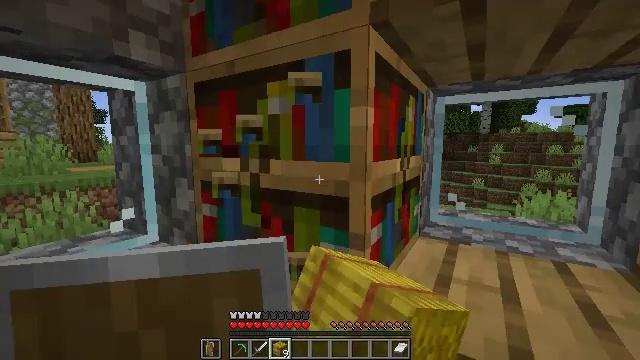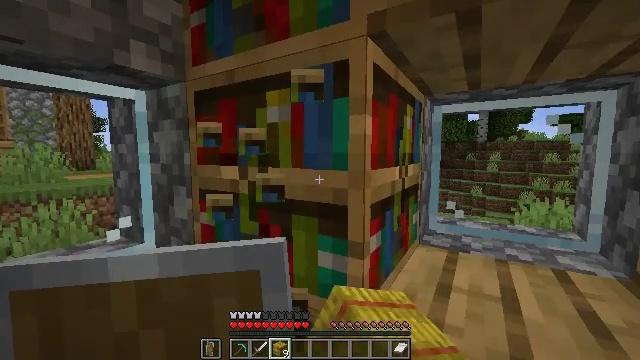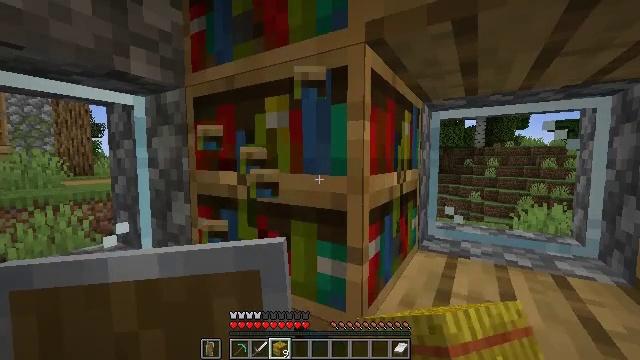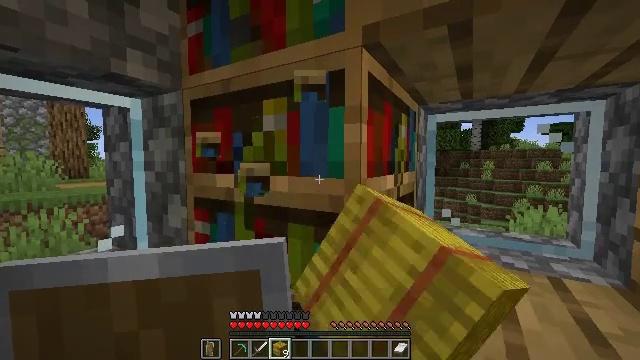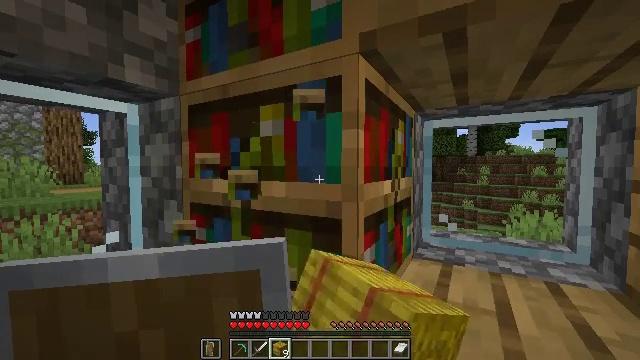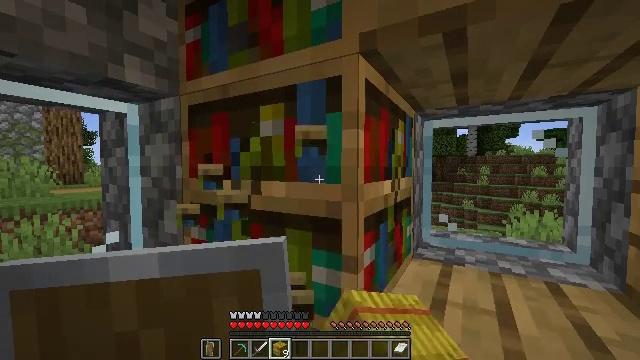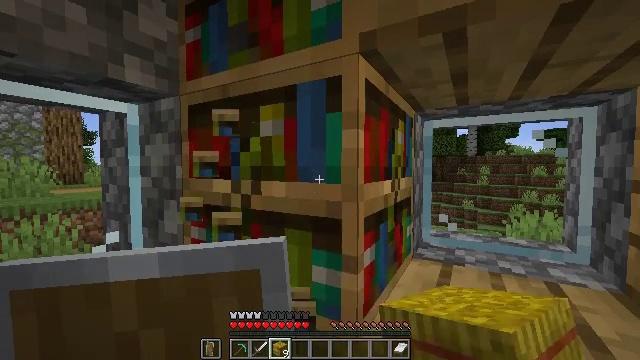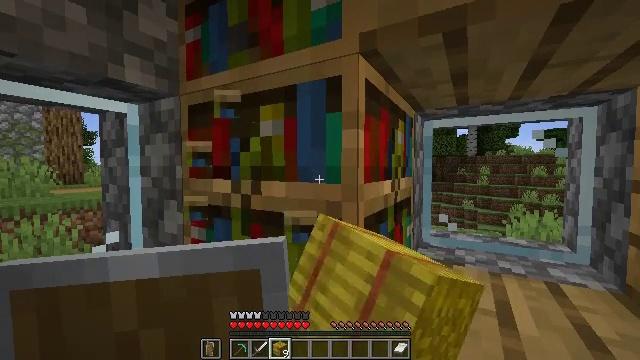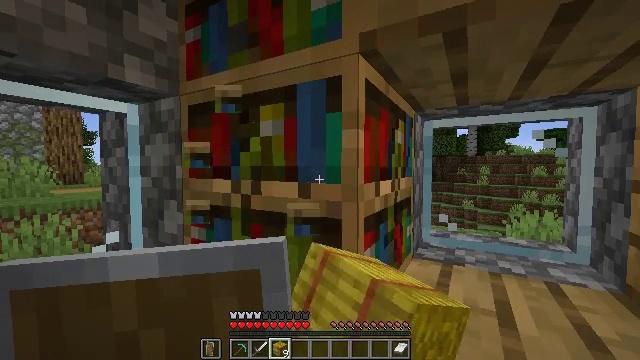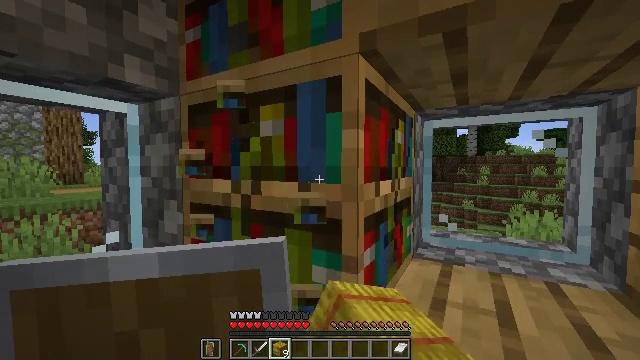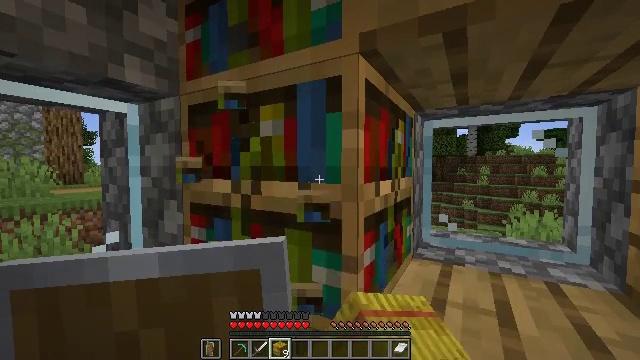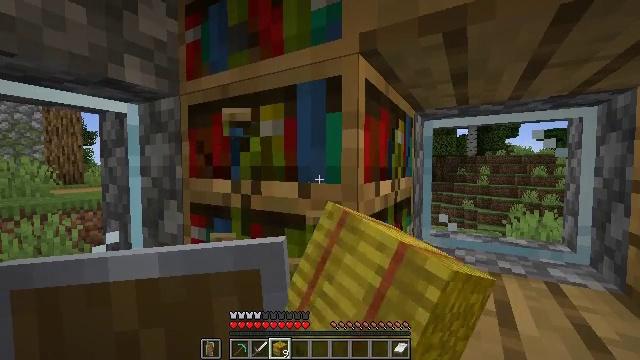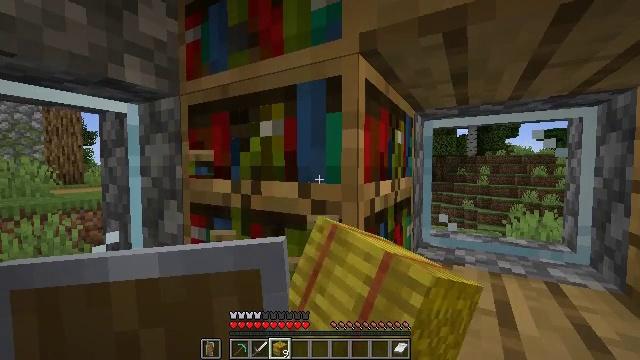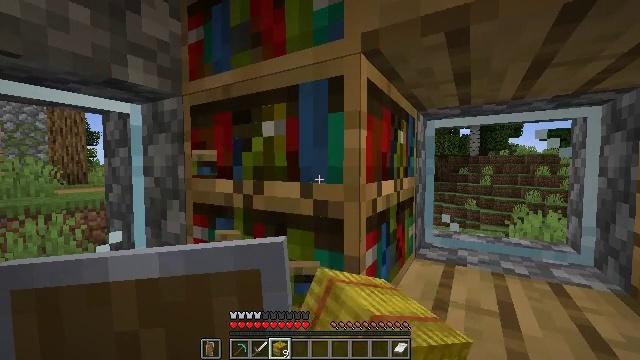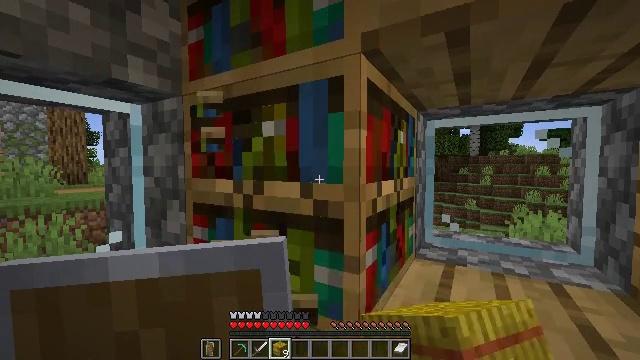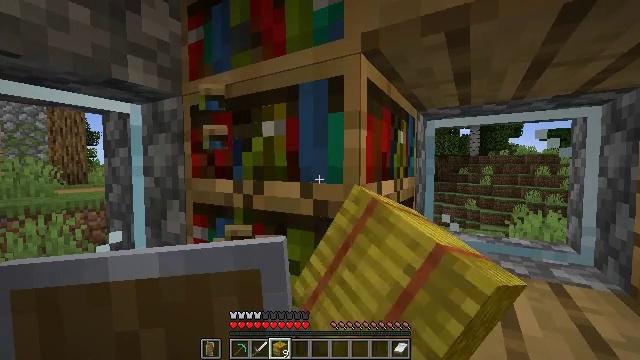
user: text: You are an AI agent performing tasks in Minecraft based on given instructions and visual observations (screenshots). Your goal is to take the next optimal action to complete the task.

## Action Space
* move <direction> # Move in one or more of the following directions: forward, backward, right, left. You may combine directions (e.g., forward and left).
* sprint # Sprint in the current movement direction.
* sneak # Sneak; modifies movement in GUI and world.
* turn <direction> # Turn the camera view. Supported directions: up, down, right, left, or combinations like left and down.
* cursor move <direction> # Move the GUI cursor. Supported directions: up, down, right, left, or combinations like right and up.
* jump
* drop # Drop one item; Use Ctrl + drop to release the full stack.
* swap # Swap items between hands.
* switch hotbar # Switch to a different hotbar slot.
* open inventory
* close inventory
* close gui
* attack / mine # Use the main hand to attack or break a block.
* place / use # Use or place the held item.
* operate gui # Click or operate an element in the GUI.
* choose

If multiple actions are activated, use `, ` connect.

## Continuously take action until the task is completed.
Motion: motion action
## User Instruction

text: Mine the bookshelf to gather resources.
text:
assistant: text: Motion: turn up, attack / mine
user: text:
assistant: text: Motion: turn up, attack / mine
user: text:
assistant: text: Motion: attack / mine
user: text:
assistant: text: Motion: turn up, attack / mine
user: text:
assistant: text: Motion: attack / mine
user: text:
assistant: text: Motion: attack / mine
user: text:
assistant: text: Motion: attack / mine
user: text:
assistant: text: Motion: attack / mine
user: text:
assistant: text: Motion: attack / mine
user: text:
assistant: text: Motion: attack / mine
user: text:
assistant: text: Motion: attack / mine
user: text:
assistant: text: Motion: attack / mine
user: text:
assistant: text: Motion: attack / mine
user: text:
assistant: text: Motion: attack / mine
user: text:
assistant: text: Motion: attack / mine
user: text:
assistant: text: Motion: attack / mine
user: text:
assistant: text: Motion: attack / mine
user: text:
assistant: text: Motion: attack / mine
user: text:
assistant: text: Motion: attack / mine
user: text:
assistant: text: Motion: attack / mine
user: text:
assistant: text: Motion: attack / mine
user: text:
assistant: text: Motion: attack / mine
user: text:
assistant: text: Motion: attack / mine
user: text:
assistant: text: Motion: attack / mine
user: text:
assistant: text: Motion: attack / mine
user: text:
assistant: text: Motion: attack / mine
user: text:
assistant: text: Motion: attack / mine
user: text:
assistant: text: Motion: attack / mine
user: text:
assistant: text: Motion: attack / mine
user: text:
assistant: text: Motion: attack / mine